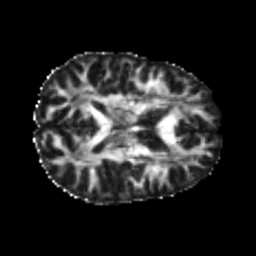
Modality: FA
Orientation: axial
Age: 20
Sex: female
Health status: healthy
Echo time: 0.074 s